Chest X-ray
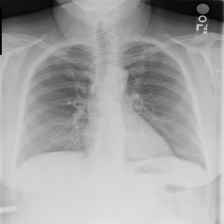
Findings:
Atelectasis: negative
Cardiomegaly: negative
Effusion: negative
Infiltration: negative
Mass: negative
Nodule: negative
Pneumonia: negative
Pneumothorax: negative
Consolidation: negative
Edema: negative
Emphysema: negative
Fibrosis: negative
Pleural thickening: negative
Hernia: negative